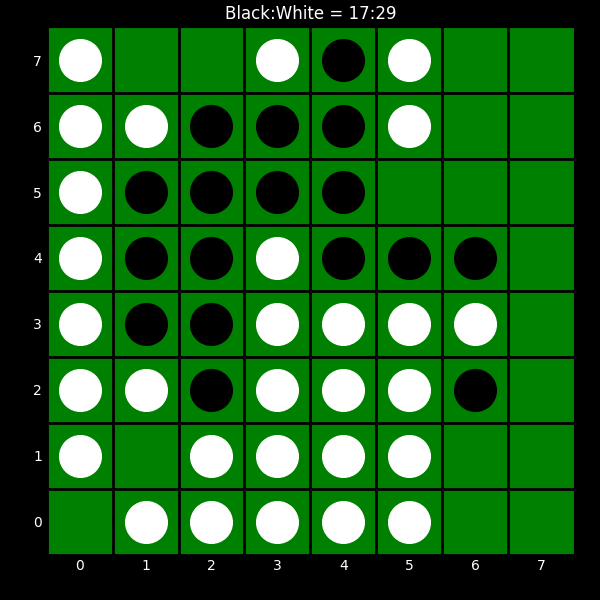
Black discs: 17
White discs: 29